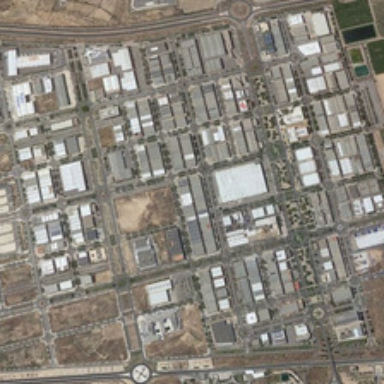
Many buildings and some bareland are in an industrial area .